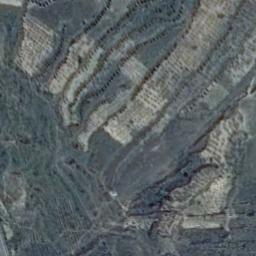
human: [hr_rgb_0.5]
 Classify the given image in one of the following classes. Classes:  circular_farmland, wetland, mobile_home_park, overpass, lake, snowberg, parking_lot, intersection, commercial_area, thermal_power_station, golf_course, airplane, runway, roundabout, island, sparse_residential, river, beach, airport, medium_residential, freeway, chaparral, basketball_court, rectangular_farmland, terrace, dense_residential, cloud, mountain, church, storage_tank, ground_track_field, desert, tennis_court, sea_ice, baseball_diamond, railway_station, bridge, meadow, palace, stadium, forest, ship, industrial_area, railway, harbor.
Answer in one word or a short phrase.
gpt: terrace